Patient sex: F
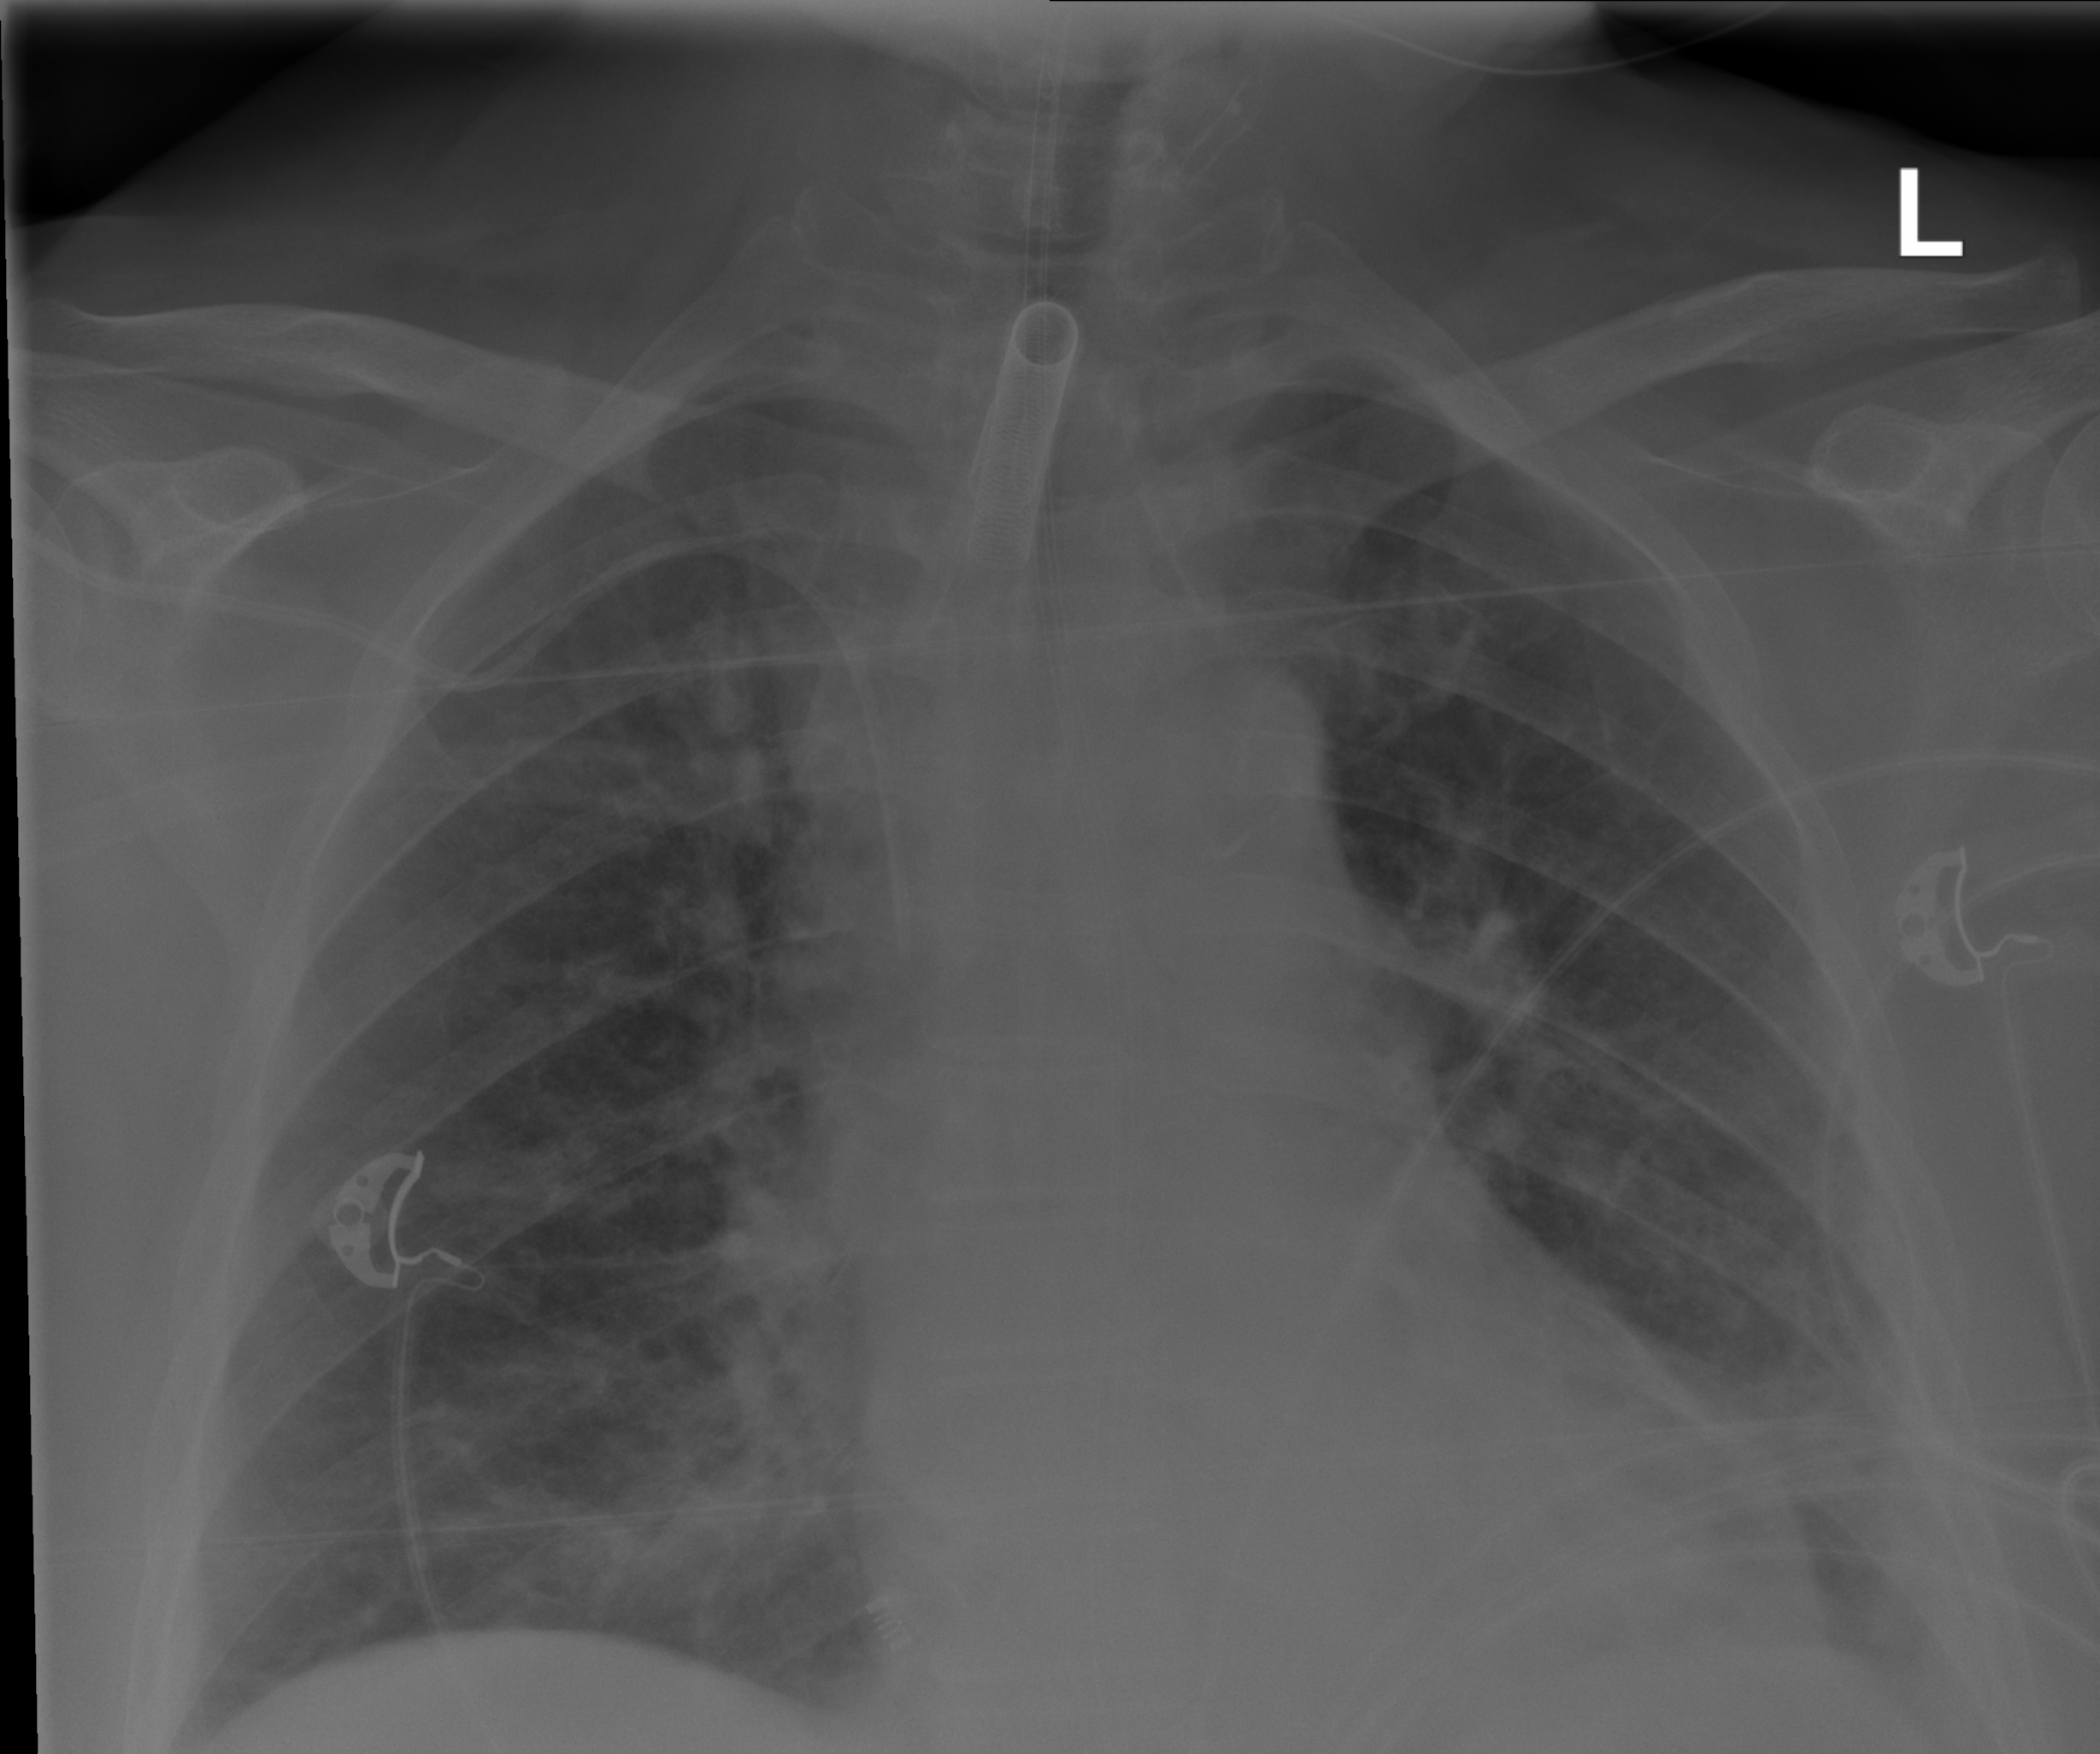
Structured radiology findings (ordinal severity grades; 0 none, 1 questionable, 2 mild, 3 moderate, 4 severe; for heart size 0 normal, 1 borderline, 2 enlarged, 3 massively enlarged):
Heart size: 0
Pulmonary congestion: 0
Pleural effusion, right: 0
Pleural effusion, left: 2
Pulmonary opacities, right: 2
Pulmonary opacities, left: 2
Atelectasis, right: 0
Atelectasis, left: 2